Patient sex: M
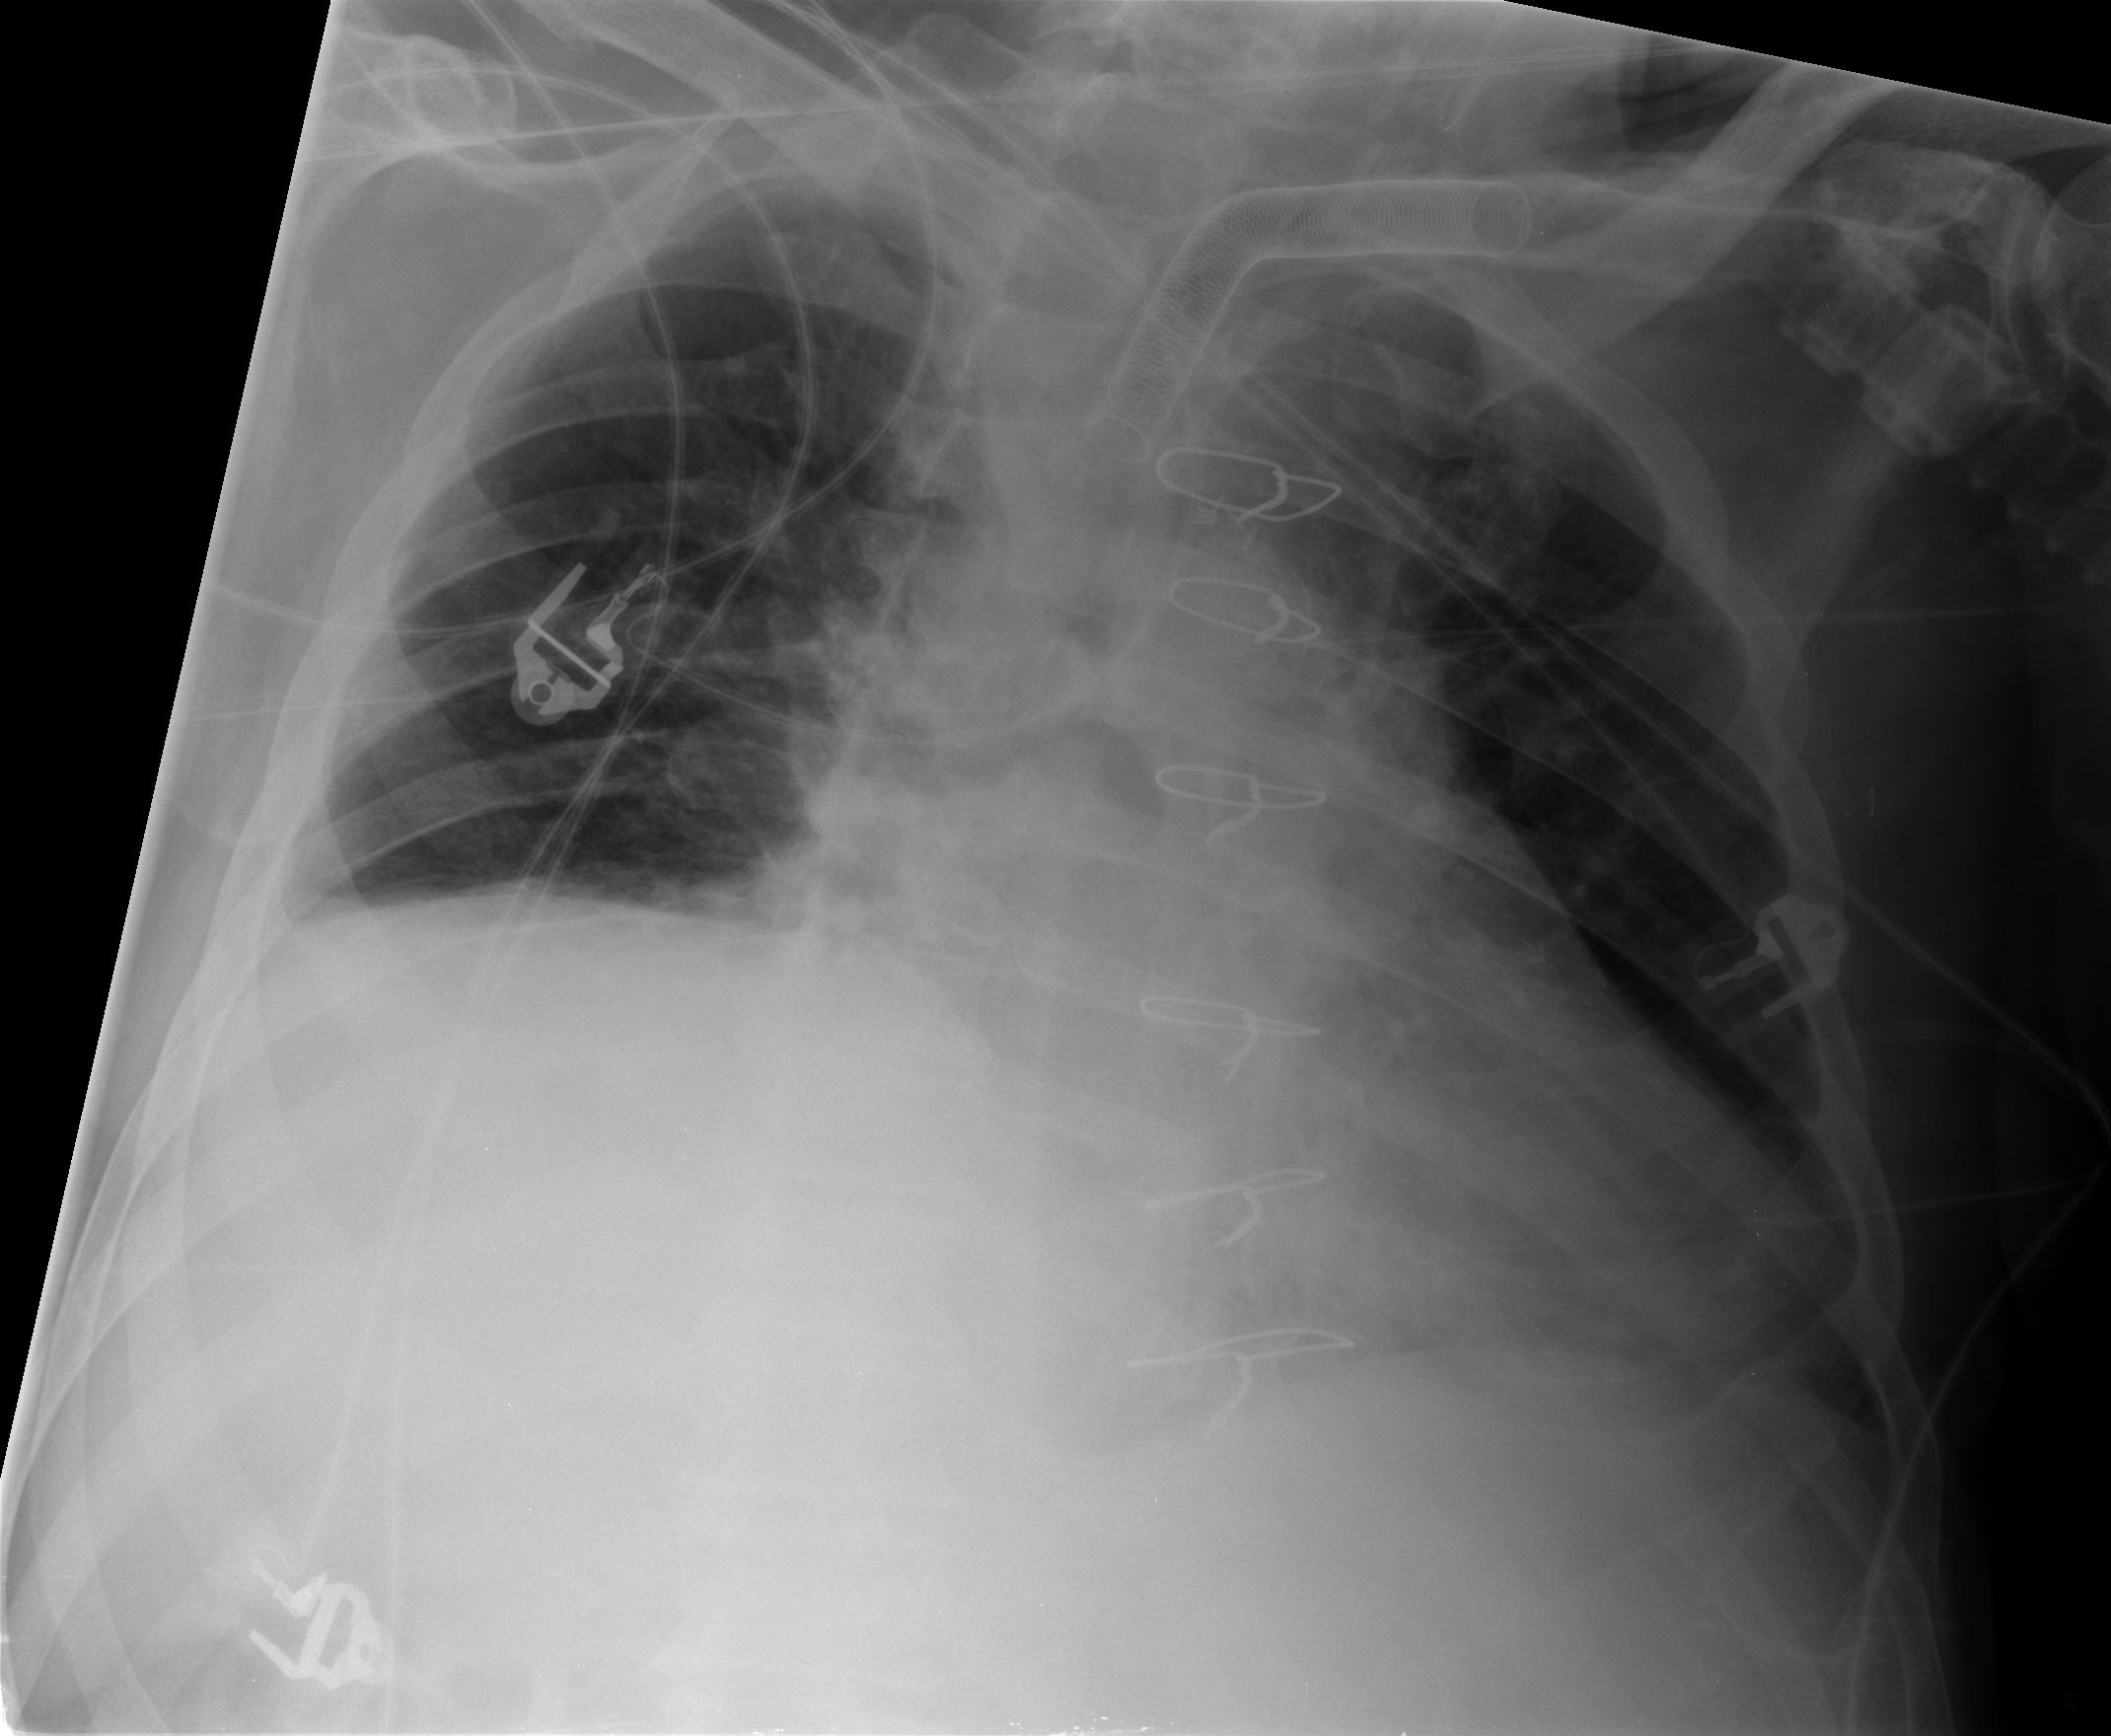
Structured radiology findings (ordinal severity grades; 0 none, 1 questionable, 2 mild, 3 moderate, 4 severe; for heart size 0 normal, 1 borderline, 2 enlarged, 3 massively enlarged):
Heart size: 2
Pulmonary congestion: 1
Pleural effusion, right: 1
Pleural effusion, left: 0
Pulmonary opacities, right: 1
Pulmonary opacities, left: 0
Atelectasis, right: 2
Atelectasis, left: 2